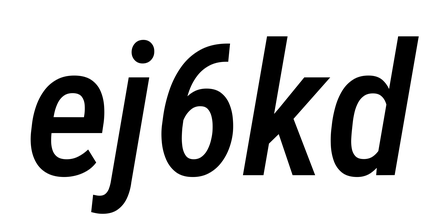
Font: Roboto-Italic_Condensed_Medium_Italic